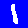
Digit: 1